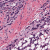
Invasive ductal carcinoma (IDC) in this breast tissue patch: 0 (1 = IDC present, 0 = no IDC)